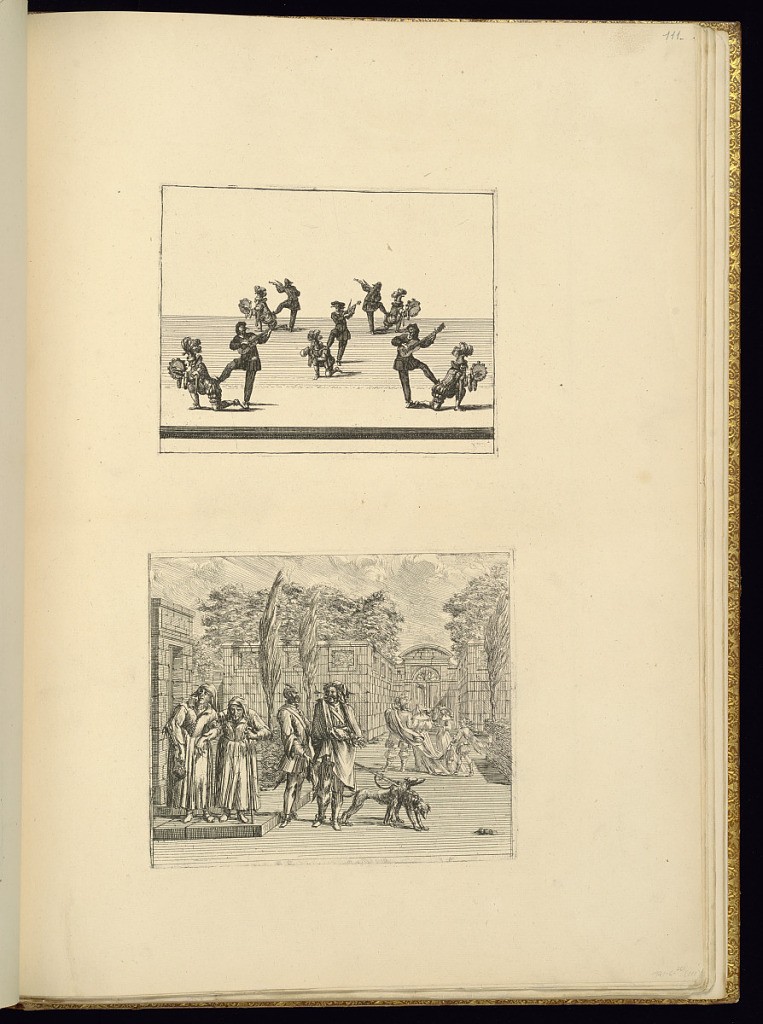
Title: Scenes of Comedy and Ballet
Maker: Jean Berain, the elder, French, 1640-1711
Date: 1711
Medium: Engraving on laid paper
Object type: Bound print
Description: Sheet with two plates printed on it. The top plate depicts a comic scene, with musicians dressed in Commedia dell'arte and fancy costume, playing guitars and tambourine. The bottom plate depicts a staged scene of older peasant women, exoticized men with dogs, and a well-dressed man walking toward a gate with a woman. The plates are not signed.